Interaction volume radius: 5 \u00c5
Interaction volume height: 25 \u00c5
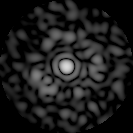
Disorder parameter: 0.8687